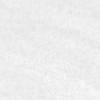
Label: no_change